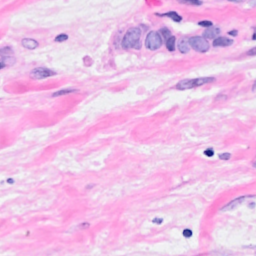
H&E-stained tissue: Breast